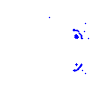
Particle: pion